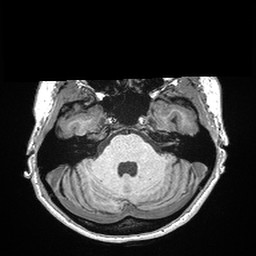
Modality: T1w
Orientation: coronal
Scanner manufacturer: siemens
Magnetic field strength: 3 T
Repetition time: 2.3 s
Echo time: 0.00298 s